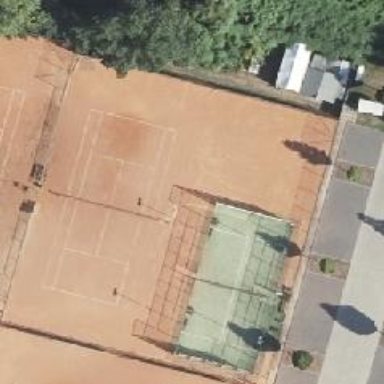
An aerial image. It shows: Tennis court on pitch designated for leisure land.